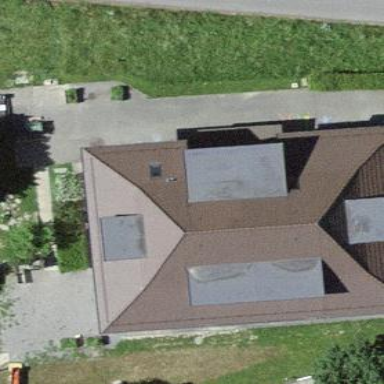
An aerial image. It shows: School building.